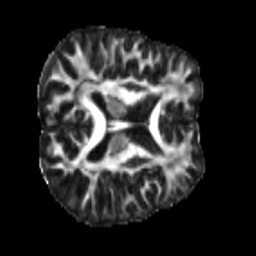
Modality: FA
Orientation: axial
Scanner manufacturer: siemens
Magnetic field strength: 3 T
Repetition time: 4 s
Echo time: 0.0594 s